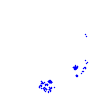
Particle: electron